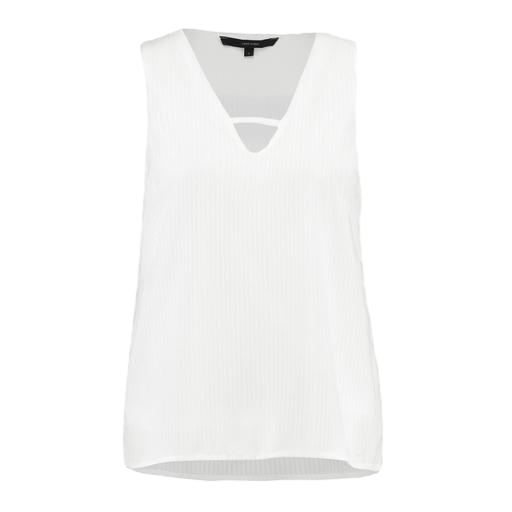
white curved hem tank top, white bellevue tank top, white polly plains tank top, white background